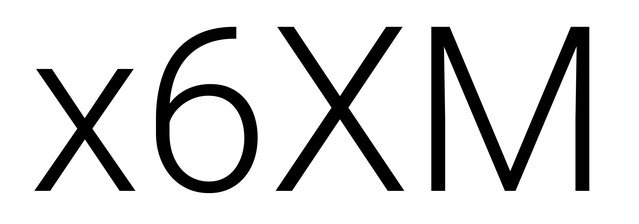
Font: Roboto_Light